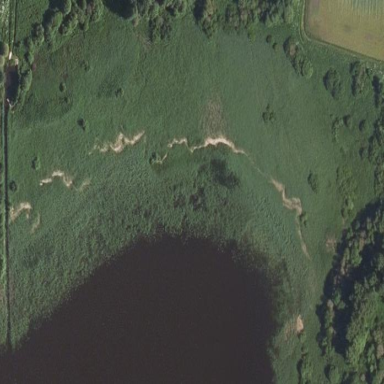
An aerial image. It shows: Fen wetland area.